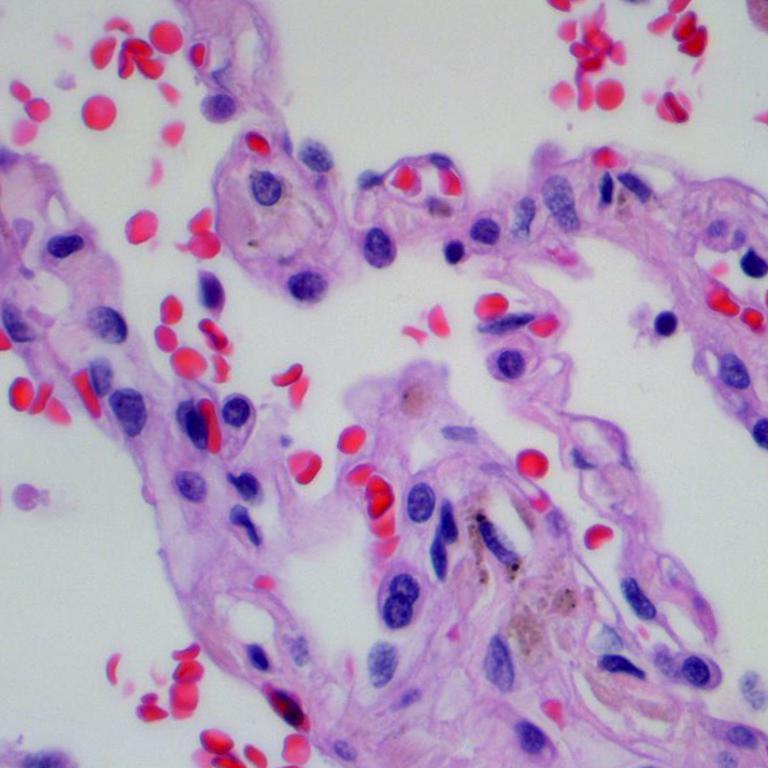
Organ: lung
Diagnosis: benign